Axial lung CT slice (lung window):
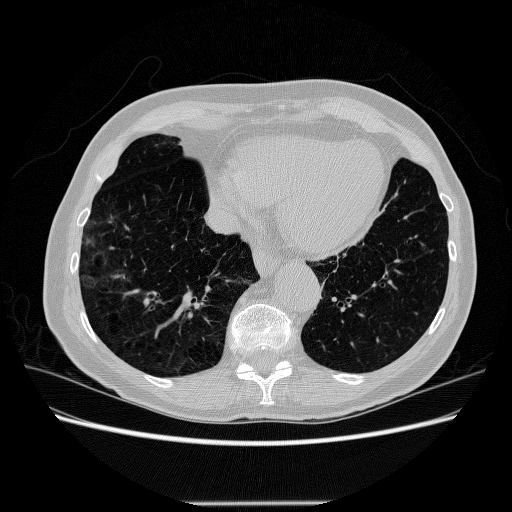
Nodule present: no